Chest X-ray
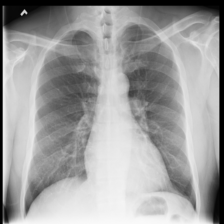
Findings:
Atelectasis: negative
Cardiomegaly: negative
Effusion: negative
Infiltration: positive
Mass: negative
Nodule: positive
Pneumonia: negative
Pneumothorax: negative
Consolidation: negative
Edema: negative
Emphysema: negative
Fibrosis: negative
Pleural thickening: negative
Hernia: negative